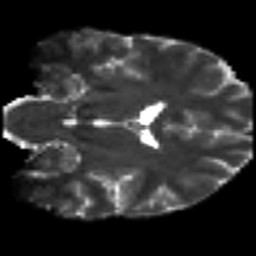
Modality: T2w
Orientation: coronal
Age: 23
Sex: male
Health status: ill
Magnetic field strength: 3 T
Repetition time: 9 s
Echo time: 0.093 s